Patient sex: M
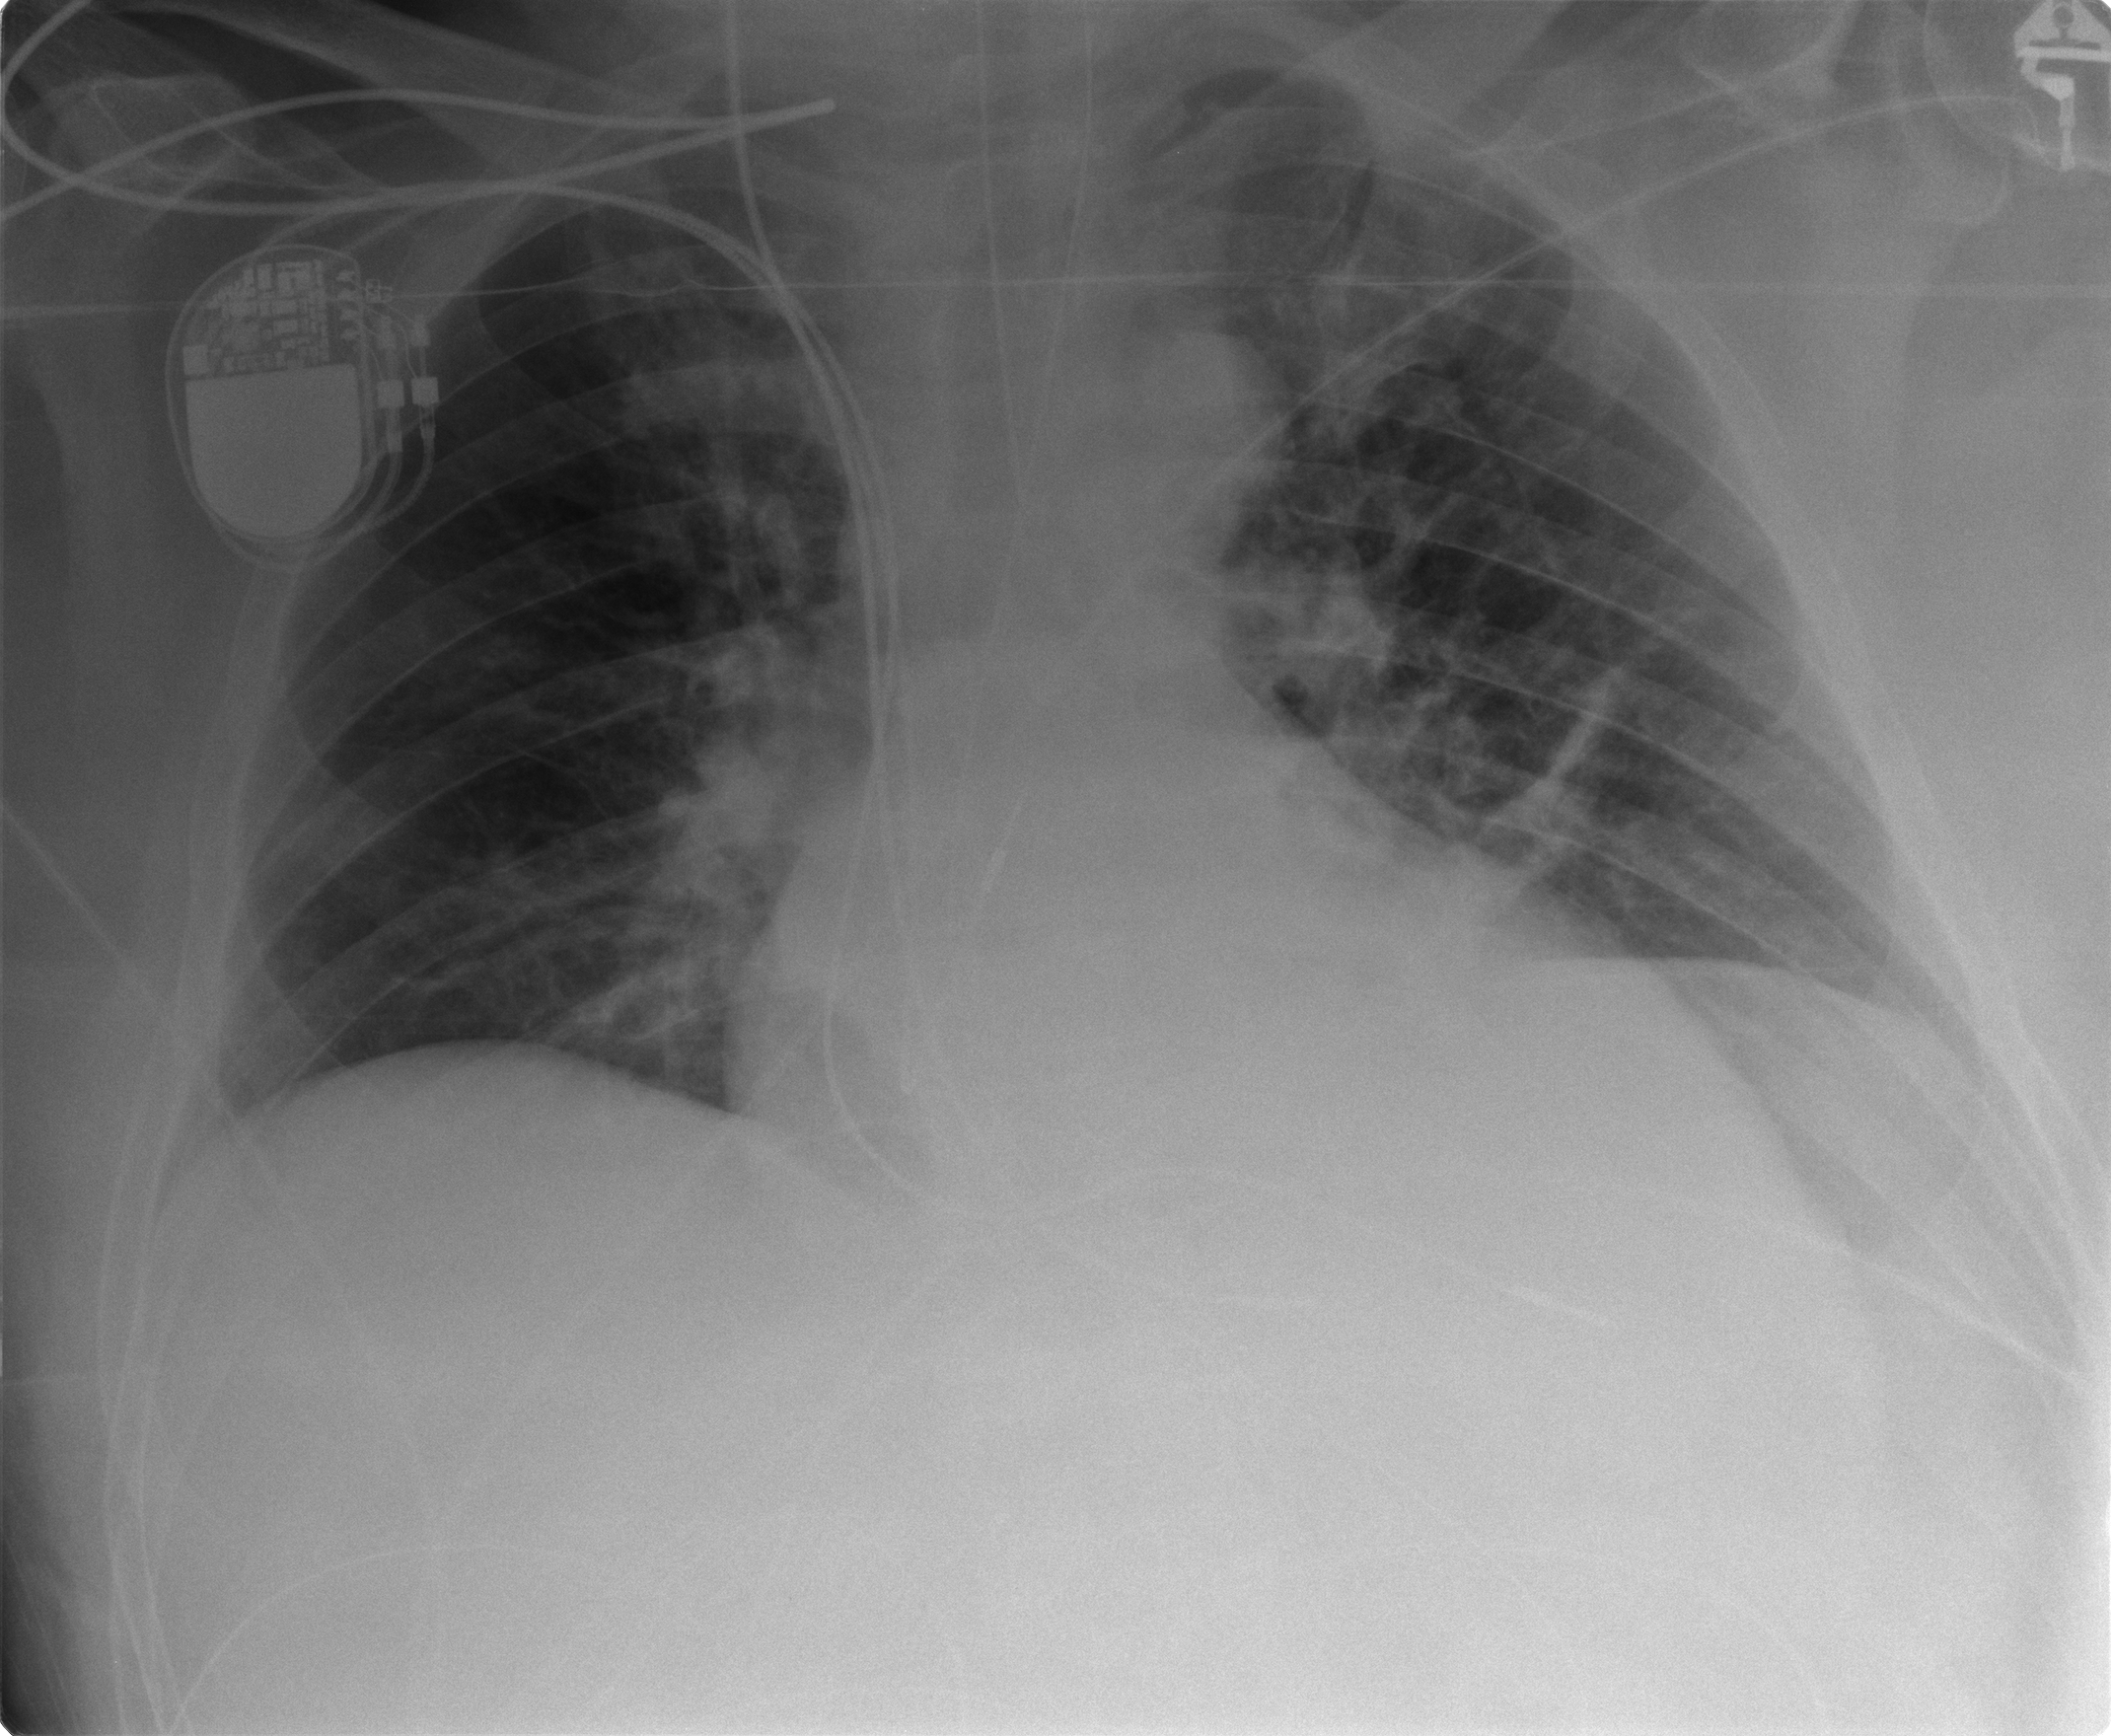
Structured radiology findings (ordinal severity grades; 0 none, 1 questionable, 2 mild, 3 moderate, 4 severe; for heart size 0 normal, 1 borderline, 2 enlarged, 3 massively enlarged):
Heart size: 2
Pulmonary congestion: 1
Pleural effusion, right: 0
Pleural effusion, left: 1
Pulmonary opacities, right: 1
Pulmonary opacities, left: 2
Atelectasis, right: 2
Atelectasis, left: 2